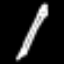
Label: pencil